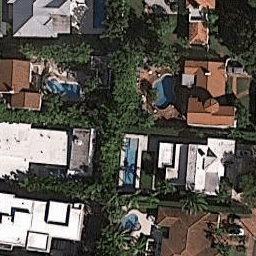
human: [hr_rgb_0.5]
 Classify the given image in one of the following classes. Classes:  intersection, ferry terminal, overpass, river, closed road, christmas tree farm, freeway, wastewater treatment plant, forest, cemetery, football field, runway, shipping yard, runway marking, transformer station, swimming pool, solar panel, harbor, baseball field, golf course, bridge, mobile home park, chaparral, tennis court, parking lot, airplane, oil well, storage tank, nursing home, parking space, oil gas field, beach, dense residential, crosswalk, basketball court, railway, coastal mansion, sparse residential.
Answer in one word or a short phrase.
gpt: coastal mansion